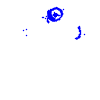
Particle: electron